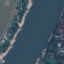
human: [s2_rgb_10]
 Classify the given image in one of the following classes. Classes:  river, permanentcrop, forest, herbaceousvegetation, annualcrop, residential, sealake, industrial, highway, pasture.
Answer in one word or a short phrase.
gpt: River